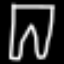
Label: pants